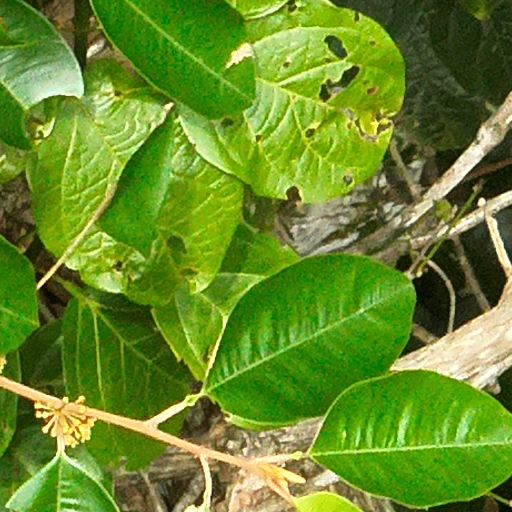
Species: Chrysophyllum cainito
GBIF accepted scientific name: Chrysophyllum cainito
Crown area (m\u00b2): 96.18